Chest X-ray:
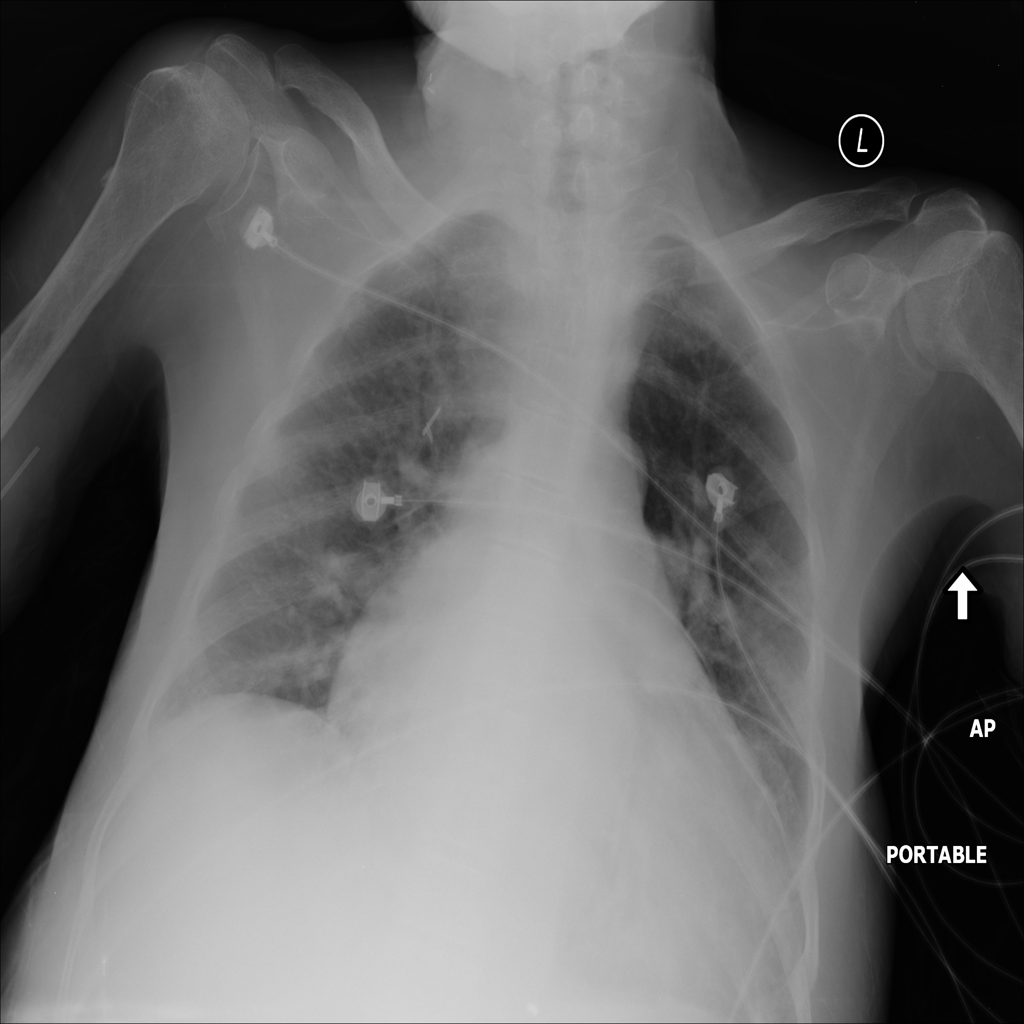
Findings: Cardiomegaly, Effusion
No abnormal finding: no